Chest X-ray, PA view. Patient: 37 years old, sex M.
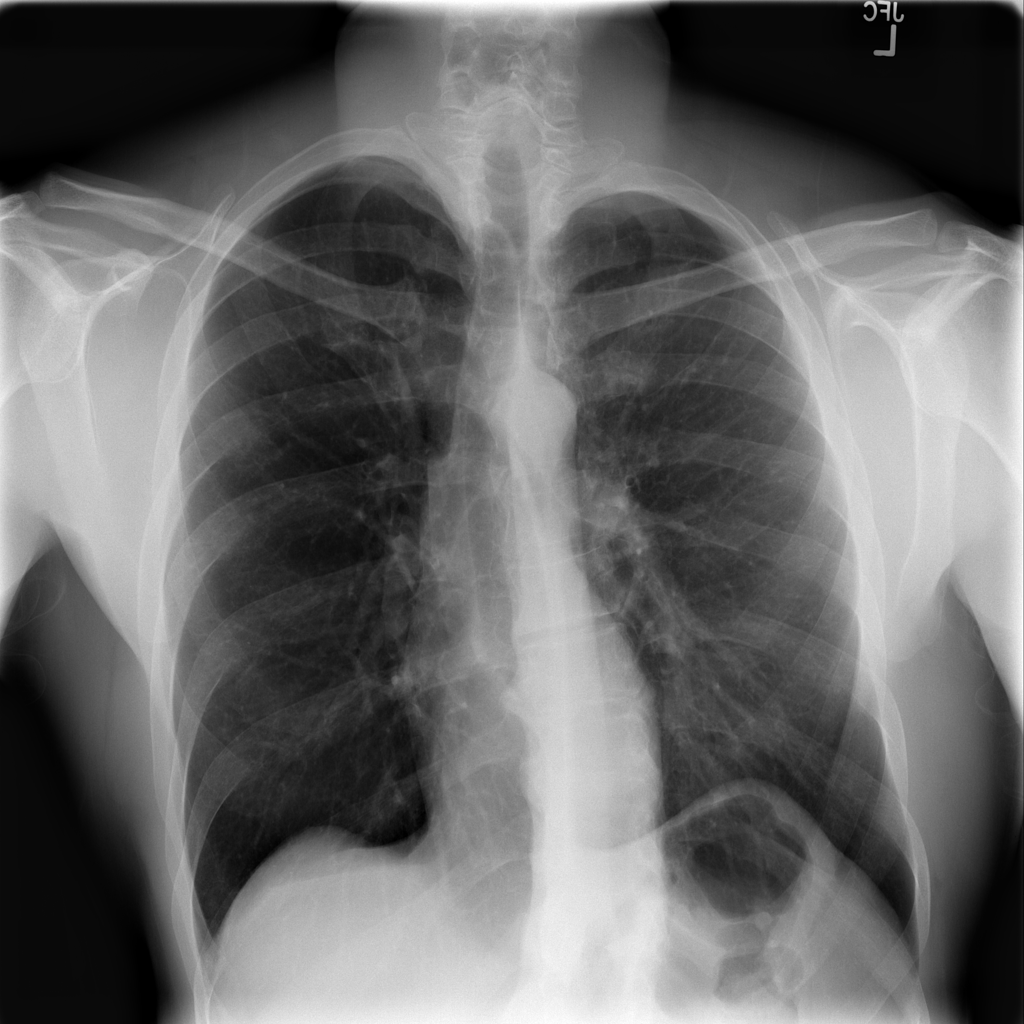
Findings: No Finding